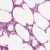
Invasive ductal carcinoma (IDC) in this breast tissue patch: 0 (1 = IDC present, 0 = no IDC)